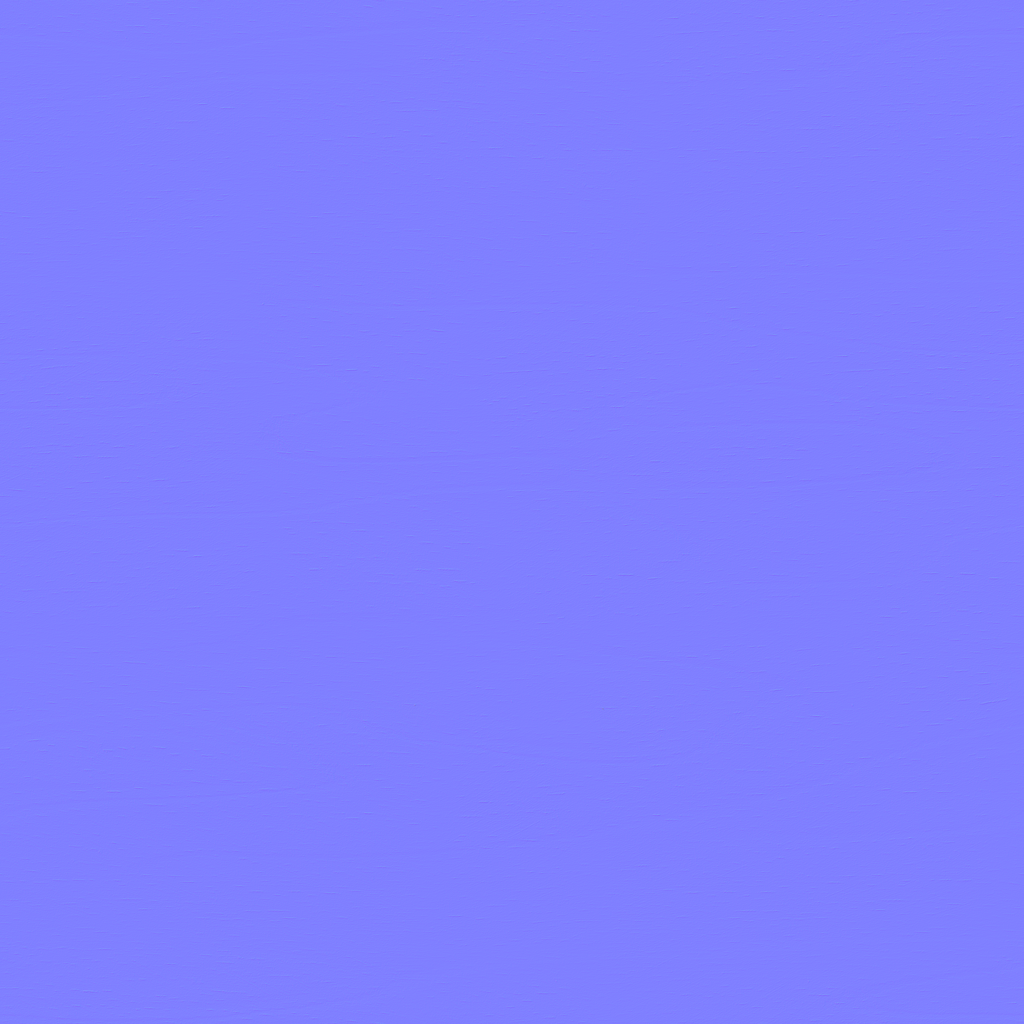
Texture map type: NormalDX